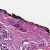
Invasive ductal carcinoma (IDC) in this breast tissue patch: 0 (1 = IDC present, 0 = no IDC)